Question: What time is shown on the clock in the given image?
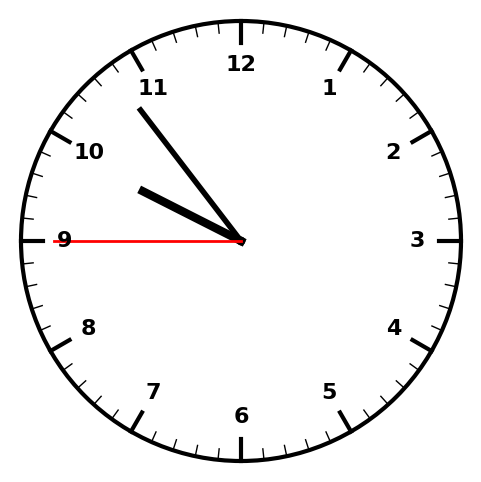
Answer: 09:53:45